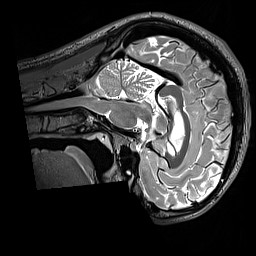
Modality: T2w
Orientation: sagittal
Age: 23
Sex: male
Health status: healthy
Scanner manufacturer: siemens
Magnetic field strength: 3 T
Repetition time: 3.2 s
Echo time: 0.568 s